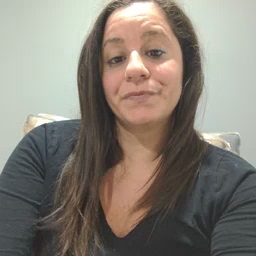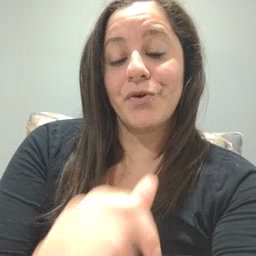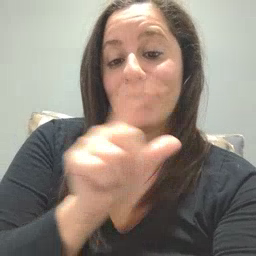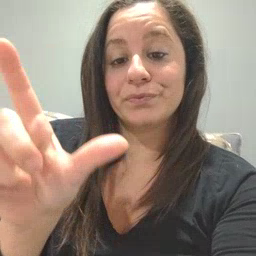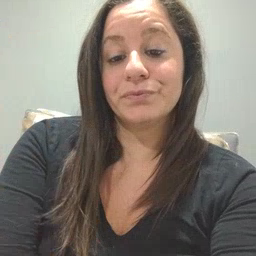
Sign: all